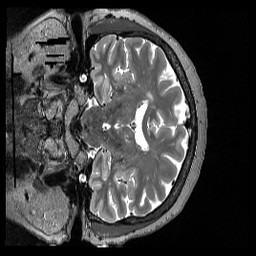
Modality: T2w
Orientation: coronal
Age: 70
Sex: female
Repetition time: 3.2 s
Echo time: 0.563 s